Question: Count the number of objects in the diagram.
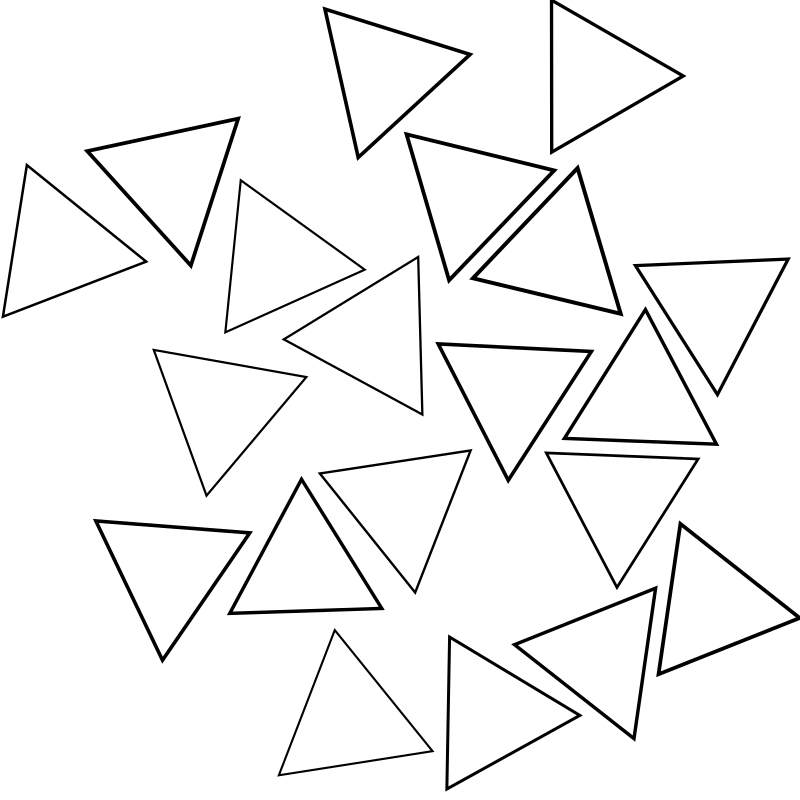
Answer: 20